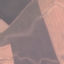
Land use / land cover class: AnnualCrop